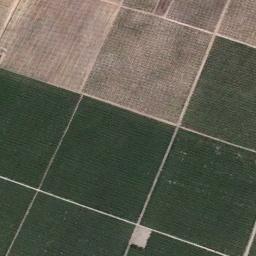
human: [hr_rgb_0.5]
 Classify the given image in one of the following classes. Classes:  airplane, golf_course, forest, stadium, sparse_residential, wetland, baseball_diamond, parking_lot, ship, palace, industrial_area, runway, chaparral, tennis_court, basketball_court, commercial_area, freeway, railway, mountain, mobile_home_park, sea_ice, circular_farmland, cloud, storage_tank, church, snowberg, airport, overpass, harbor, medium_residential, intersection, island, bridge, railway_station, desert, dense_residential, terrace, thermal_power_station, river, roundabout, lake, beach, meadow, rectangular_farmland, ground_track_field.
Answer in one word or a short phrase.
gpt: rectangular_farmland